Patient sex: M
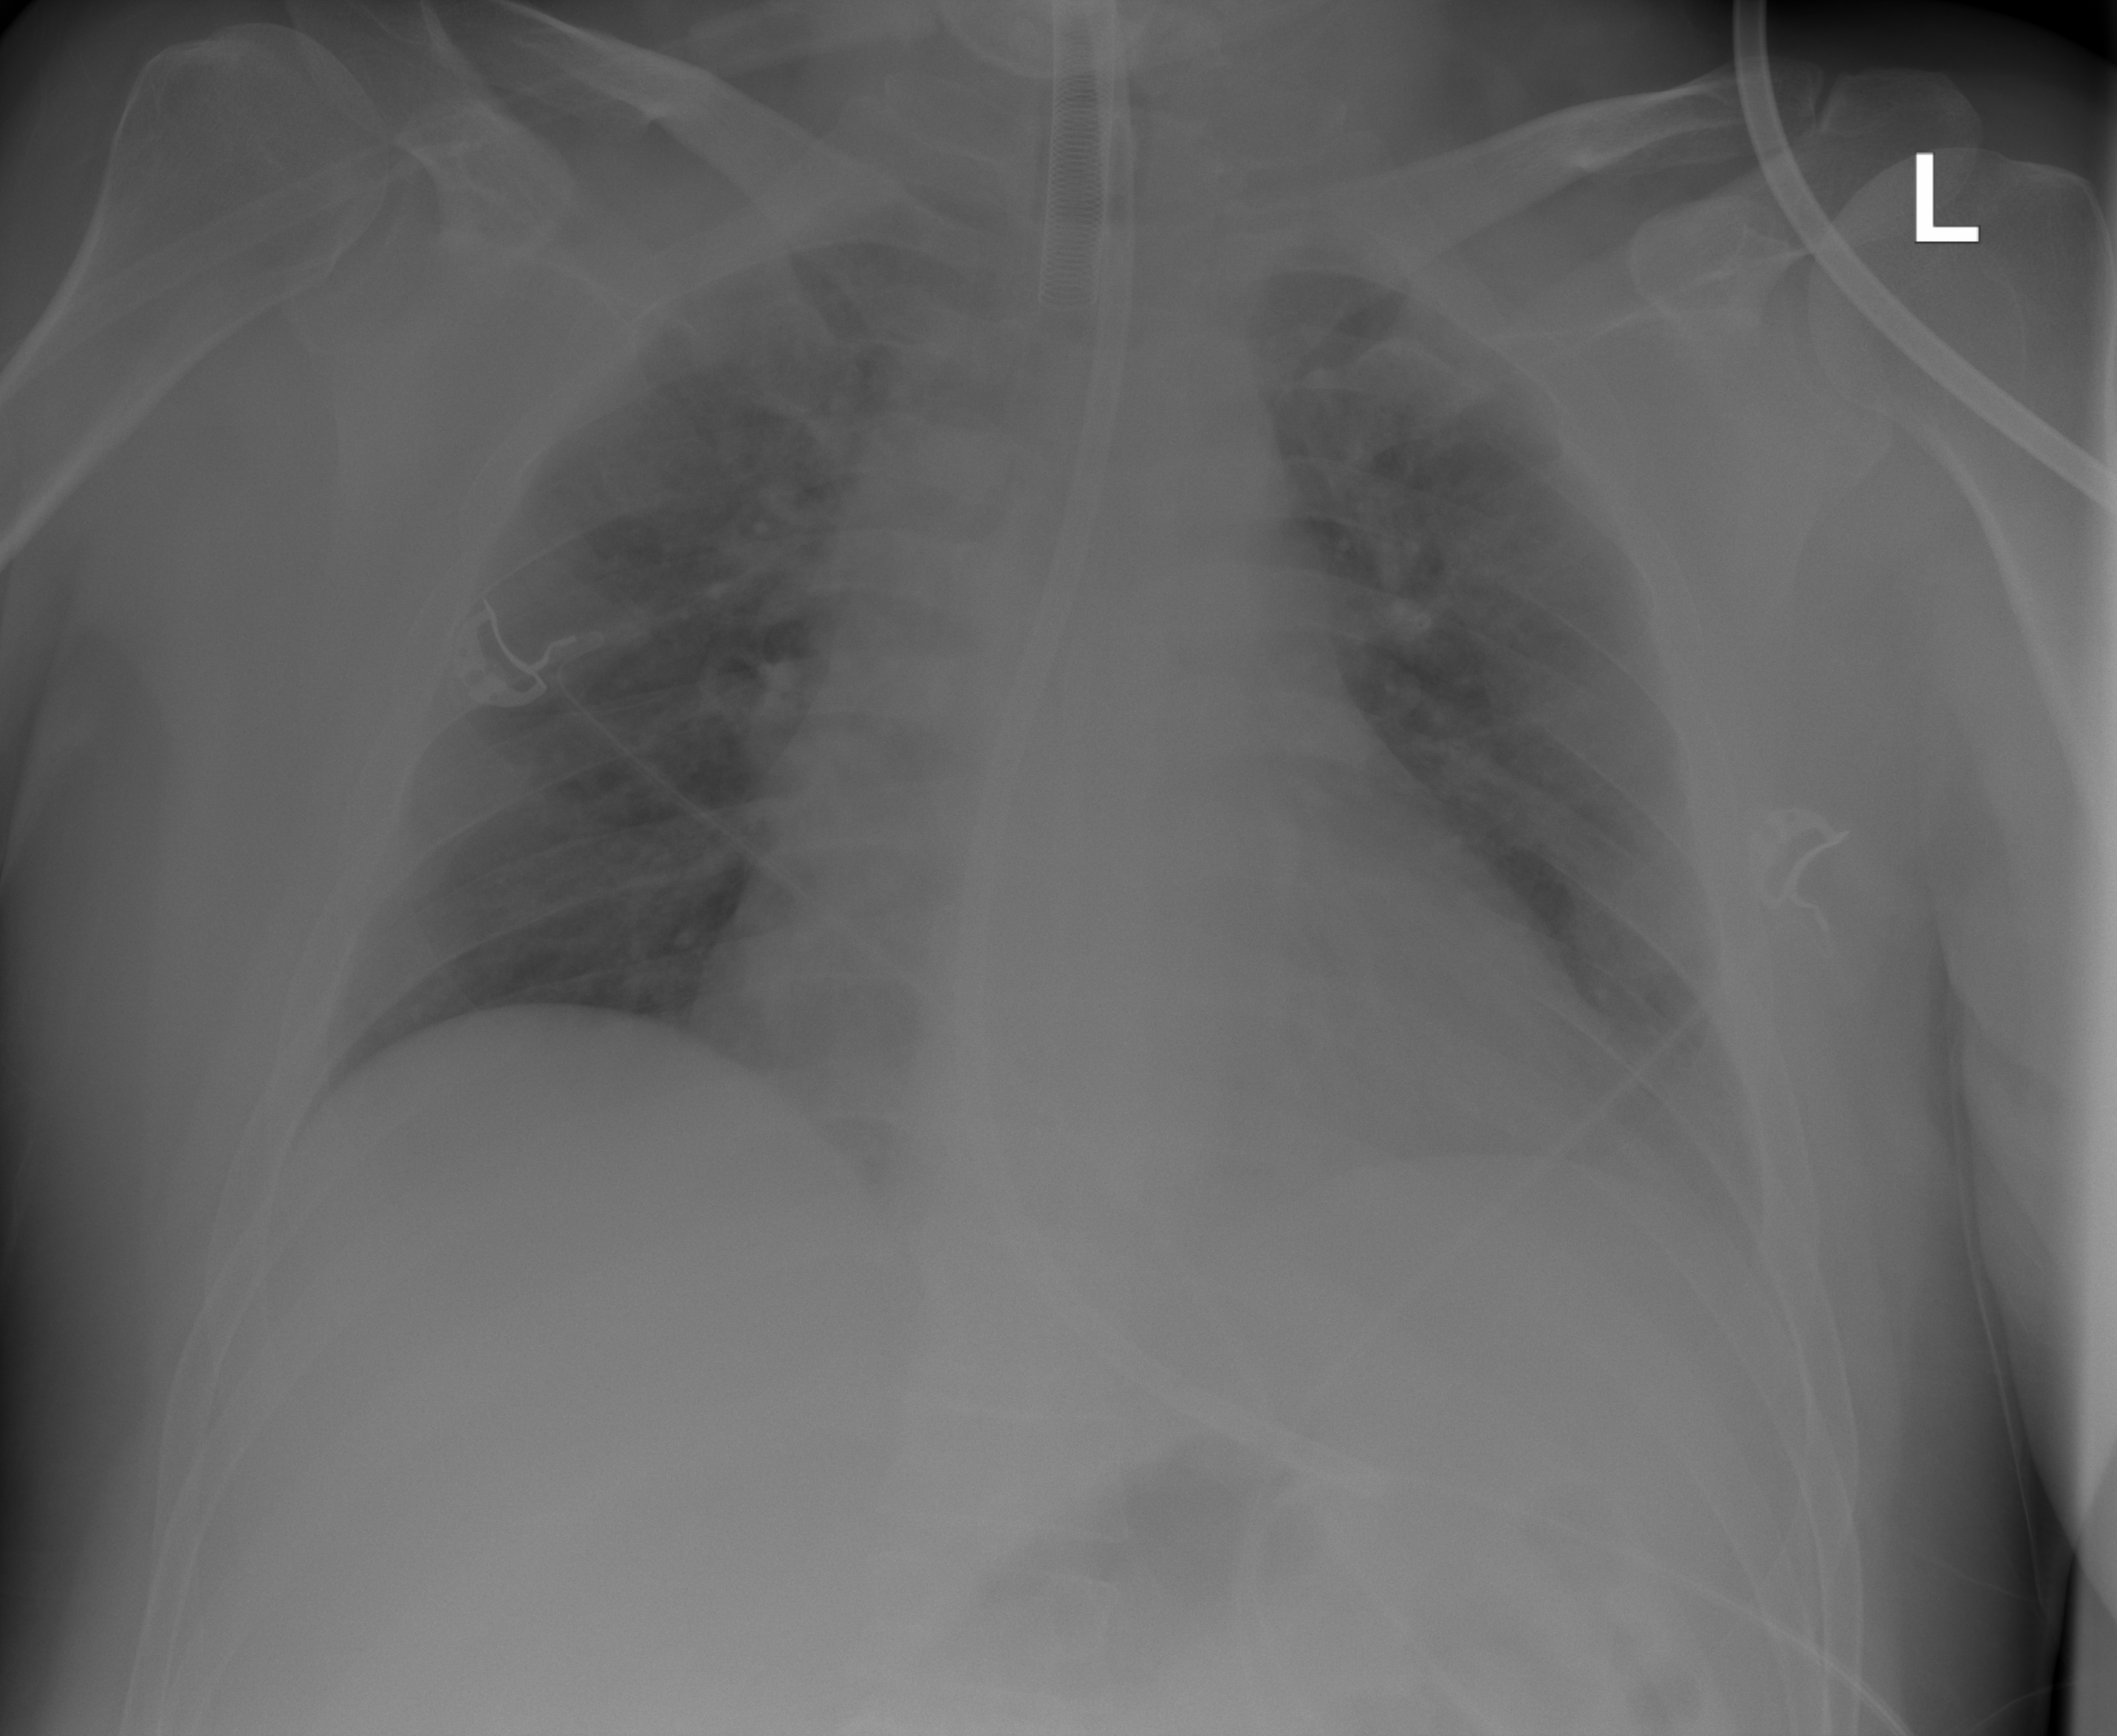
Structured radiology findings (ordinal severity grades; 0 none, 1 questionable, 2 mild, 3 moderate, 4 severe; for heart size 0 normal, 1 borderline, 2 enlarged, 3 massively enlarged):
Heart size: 1
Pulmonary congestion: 1
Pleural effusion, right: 0
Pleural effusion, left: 0
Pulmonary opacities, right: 1
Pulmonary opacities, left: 1
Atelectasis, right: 0
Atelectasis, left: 0